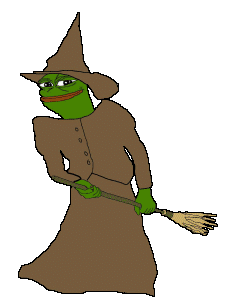
Label: 5_Pepe